Aerial crown-view tile of a tropical tree (Barro Colorado Island, Panama), acquired 20240611:
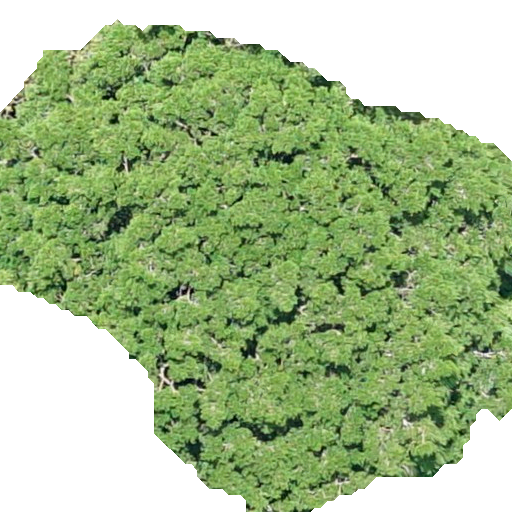
Species: Brosimum alicastrum
GBIF accepted scientific name: Brosimum alicastrum
Crown area: 297.069 m²